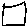
Label: square